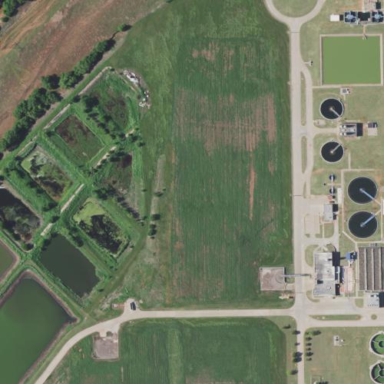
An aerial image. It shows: Man-made water works facility.